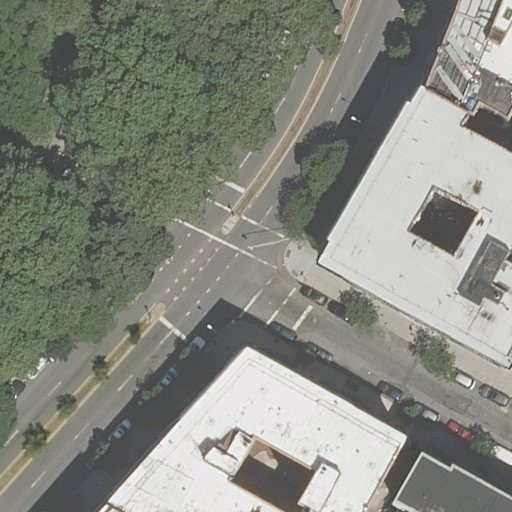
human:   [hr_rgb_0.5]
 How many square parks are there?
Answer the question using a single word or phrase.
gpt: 0

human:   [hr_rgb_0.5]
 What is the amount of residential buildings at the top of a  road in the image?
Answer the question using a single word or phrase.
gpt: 1

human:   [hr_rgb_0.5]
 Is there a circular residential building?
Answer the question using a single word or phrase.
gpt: no

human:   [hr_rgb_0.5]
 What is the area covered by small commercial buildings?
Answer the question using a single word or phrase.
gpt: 0m2

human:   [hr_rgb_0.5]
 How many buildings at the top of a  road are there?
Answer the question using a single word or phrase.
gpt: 1

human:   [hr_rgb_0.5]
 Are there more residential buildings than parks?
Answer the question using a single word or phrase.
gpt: yes

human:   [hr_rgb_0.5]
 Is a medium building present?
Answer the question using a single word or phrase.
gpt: yes

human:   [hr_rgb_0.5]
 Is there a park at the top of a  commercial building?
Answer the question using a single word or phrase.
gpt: no

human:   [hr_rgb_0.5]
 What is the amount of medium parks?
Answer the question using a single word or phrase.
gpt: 0

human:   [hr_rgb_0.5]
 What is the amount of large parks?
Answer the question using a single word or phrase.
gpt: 1

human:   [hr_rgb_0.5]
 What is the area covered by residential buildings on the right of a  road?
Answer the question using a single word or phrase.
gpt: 2449m2

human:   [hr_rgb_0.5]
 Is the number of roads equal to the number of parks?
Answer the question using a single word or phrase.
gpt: no

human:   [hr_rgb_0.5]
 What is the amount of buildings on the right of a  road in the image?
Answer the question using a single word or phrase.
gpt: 5

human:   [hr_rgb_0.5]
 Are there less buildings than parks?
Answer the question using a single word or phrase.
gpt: no

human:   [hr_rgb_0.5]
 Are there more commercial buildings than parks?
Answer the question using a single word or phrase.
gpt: no

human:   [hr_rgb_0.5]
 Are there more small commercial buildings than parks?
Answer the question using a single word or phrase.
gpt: no

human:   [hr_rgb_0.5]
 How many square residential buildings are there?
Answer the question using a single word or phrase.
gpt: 0

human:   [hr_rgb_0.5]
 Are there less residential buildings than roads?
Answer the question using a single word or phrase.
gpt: no

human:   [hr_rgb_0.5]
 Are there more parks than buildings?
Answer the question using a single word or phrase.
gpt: no

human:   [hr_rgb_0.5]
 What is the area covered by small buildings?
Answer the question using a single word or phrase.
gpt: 0m2

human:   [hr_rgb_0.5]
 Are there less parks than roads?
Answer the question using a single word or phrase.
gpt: yes

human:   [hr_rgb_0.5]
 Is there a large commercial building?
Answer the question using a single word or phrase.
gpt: no

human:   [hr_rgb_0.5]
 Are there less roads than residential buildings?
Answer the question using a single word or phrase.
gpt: yes

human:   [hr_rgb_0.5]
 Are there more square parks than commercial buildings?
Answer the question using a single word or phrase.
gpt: no

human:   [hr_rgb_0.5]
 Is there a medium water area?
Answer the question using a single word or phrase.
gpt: no

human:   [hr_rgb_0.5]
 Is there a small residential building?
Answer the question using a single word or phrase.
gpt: yes

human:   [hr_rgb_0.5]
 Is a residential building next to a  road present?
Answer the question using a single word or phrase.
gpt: yes

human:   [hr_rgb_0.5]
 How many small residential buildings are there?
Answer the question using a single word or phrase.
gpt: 1

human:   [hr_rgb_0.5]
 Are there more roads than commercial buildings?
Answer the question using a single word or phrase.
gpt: yes

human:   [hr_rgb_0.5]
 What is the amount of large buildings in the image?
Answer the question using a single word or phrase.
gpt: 2

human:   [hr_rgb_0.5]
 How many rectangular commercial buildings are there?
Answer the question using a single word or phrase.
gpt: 0

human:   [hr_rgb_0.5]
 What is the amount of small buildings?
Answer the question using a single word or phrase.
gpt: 1

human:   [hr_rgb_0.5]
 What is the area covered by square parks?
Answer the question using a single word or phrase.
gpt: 0m2

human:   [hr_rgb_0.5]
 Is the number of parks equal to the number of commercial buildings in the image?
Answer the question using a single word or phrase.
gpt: no

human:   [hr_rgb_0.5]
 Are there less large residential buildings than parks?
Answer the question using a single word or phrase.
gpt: no

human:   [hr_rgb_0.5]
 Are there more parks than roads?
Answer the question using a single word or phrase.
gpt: no